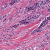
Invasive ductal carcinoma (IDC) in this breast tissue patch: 1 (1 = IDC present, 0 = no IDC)